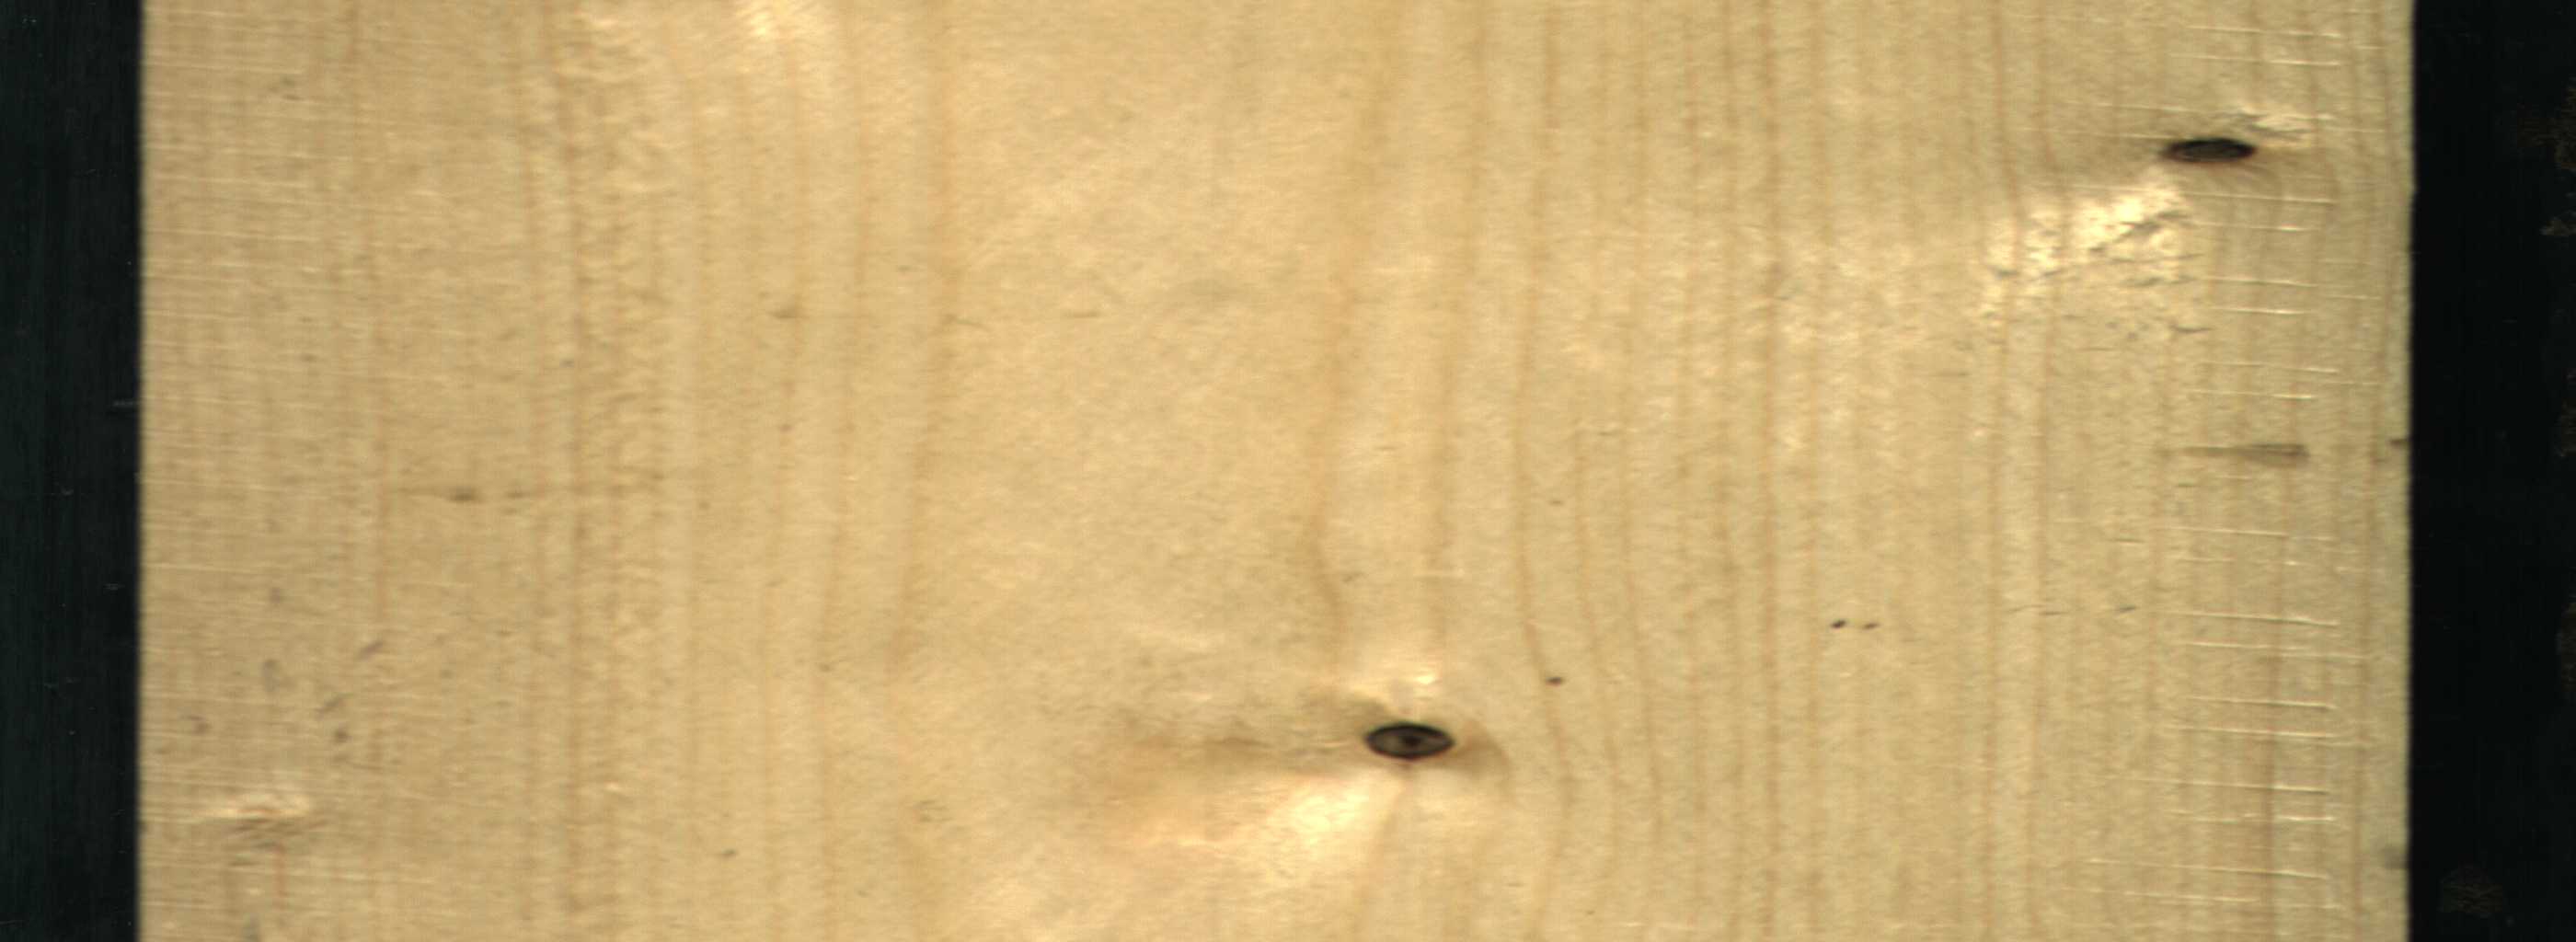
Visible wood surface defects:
Dead_Knot
Dead_Knot